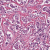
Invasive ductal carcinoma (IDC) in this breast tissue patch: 1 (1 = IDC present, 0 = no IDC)